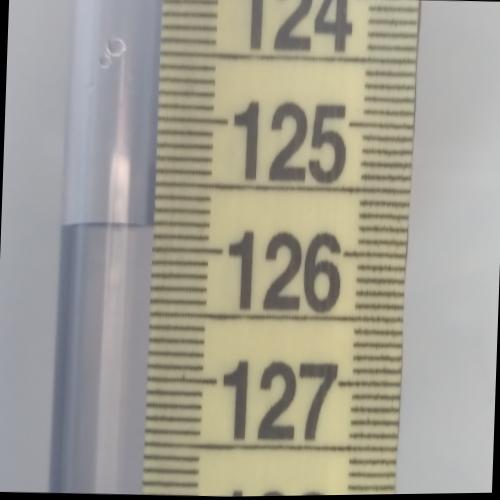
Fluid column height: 125.8 cm